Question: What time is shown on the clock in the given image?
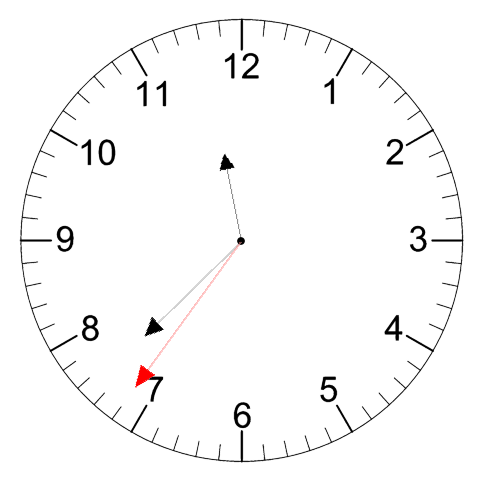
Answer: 11:37:36